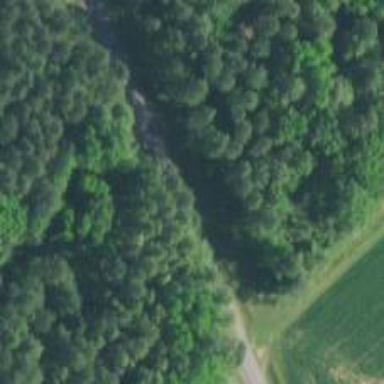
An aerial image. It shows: Culvert tunnel.